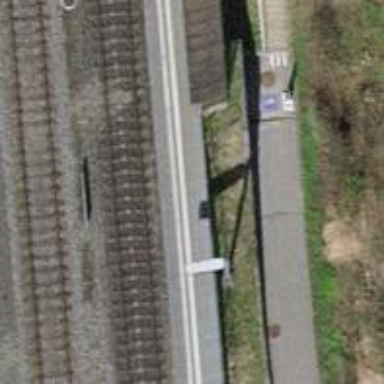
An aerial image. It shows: Stop position for public transport at railway stop.